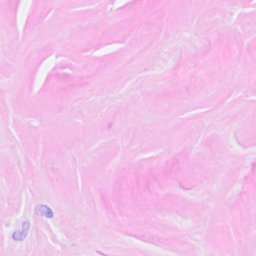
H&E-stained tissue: Breast